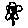
Label: flower